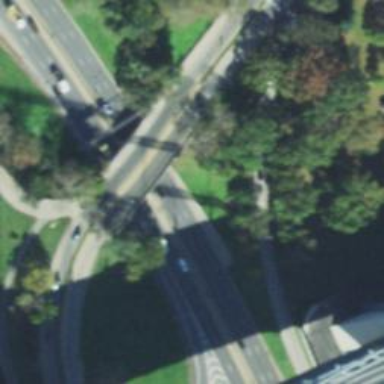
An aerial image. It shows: Bridge on motorway link.